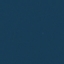
Land use / land cover class: SeaLake